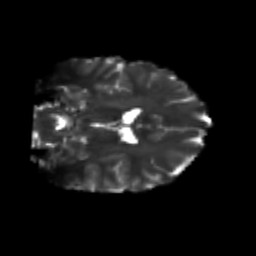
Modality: T2w
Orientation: coronal
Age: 20
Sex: female
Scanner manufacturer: siemens
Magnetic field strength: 3 T
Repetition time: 3.5 s
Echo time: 0.125 s